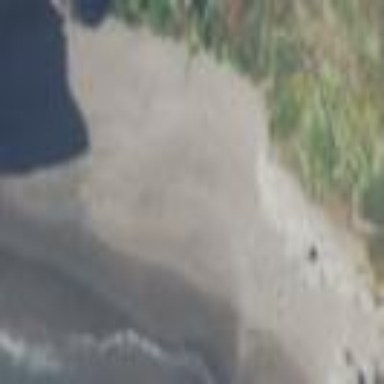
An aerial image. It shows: Scenic beach with natural beauty.